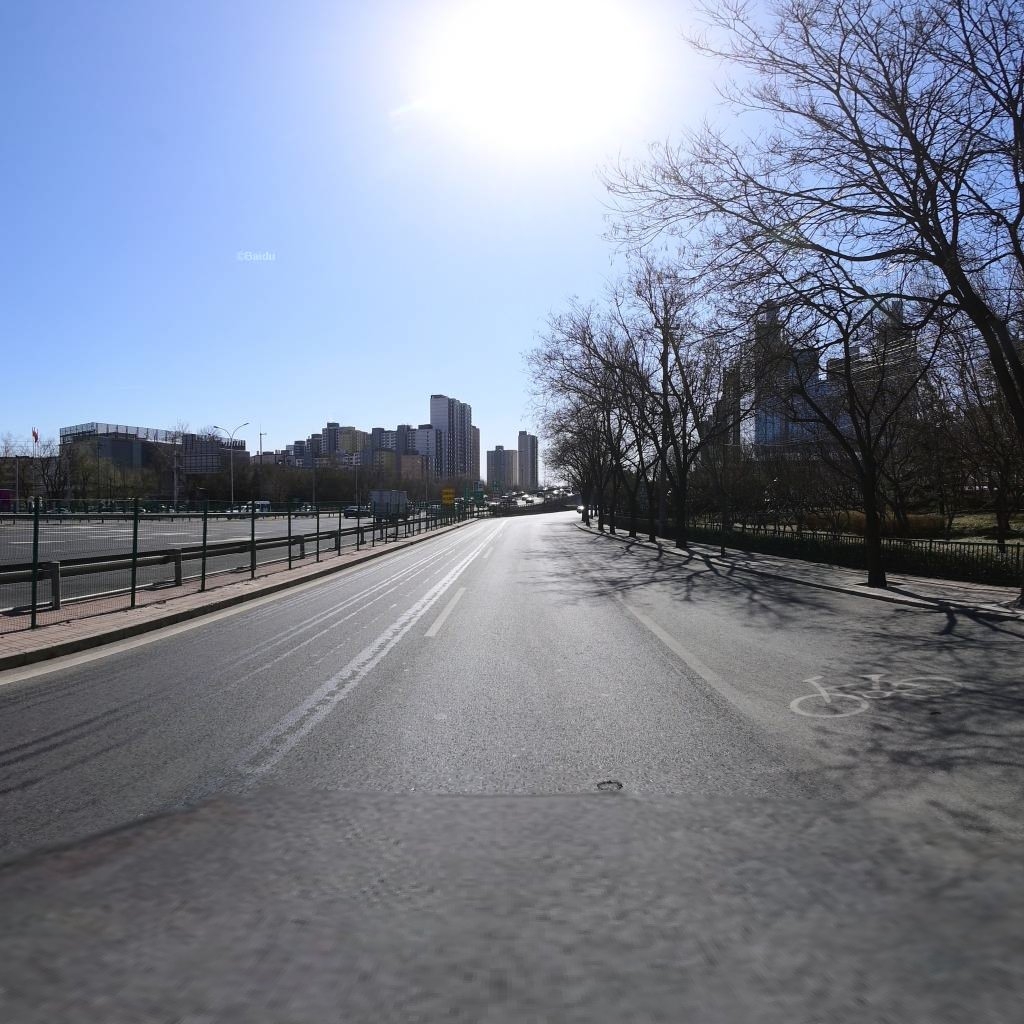
Region: Haidian
Road damage annotations: pothole